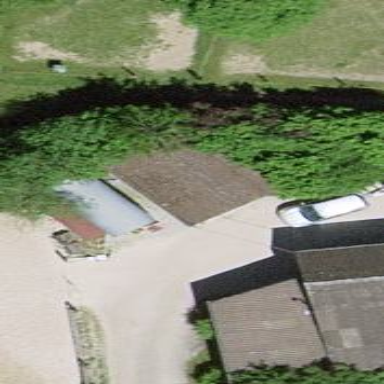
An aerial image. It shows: Barn.